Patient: sex F, age 54
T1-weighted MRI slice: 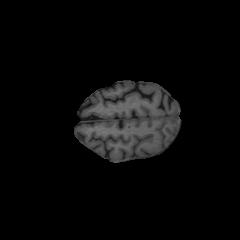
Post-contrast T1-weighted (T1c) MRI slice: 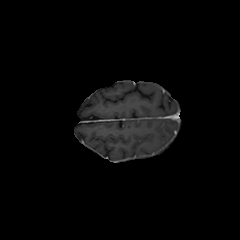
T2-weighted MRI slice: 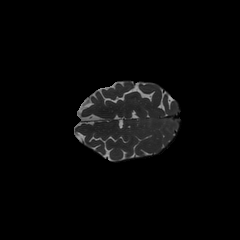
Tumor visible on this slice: no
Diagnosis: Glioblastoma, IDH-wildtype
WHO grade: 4